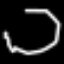
Label: octagon